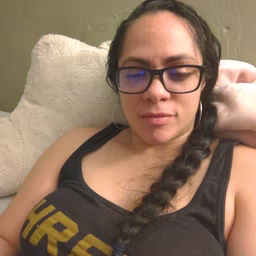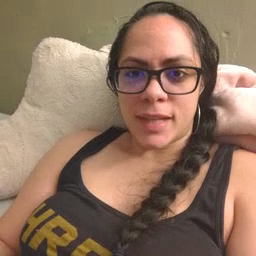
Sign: lips